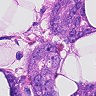
Metastatic tissue present: yes